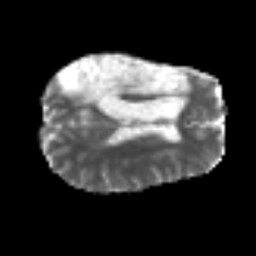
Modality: MD
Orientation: axial
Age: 54
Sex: male
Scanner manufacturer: siemens
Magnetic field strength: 3 T
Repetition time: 6.1 s
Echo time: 0.101 s